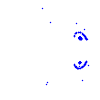
Particle: kaon